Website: home-depot
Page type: delivery-shipping
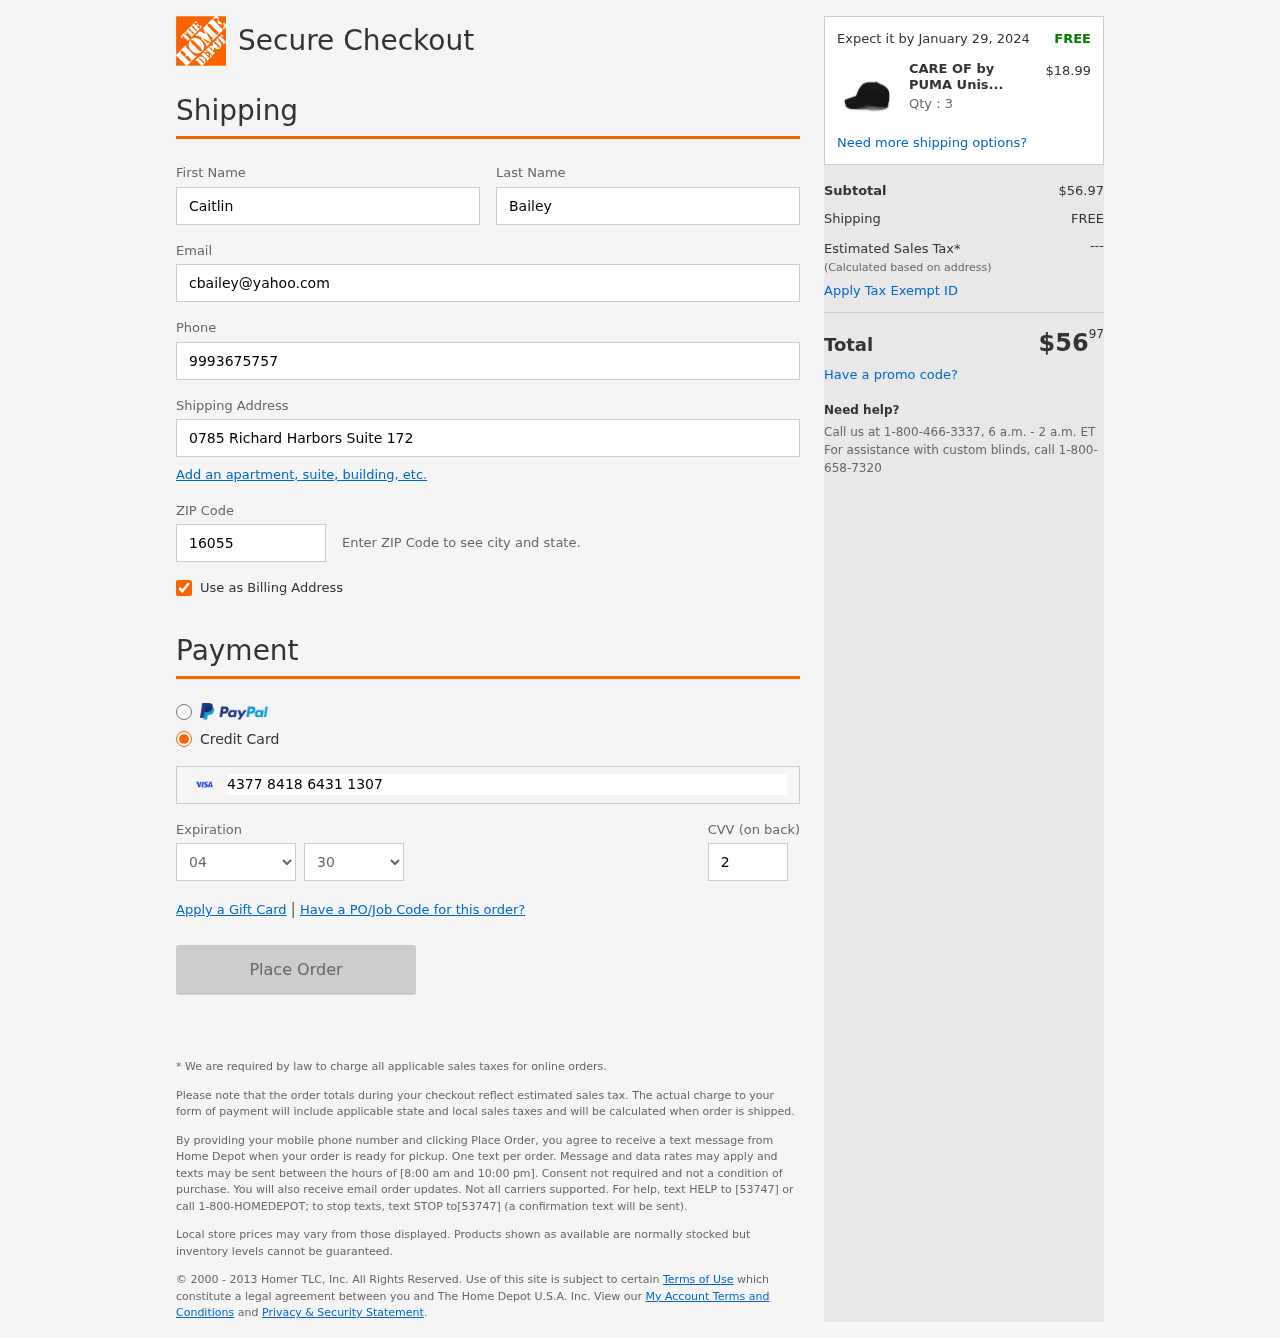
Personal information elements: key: PII_CARD_CVV
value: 211
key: PII_CARD_EXPIRY_MONTH
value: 04
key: PII_CARD_EXPIRY_YEAR
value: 30
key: PII_CARD_NUMBER
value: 4377 8418 6431 1307
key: PII_EMAIL
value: cbailey@yahoo.com
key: PII_FIRSTNAME
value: Caitlin
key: PII_LASTNAME
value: Bailey
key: PII_PHONE
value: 9993675757
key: PII_POSTCODE
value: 16055
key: PII_STREET
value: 0785 Richard Harbors Suite 172
Product elements: key: PRODUCT1_NAME
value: CARE OF by PUMA Unisex Stretch Fit Sports Cap, Black, S/M
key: PRODUCT1_PRICE
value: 18.99
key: PRODUCT1_QUANTITY
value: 3
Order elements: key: ORDER_DELIVERY_DATE
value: Expect it by January 29, 2024
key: ORDER_SUBTOTAL
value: $56.97
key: ORDER_SHIPPING_COST
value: FREE
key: ORDER_TOTAL
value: $5697